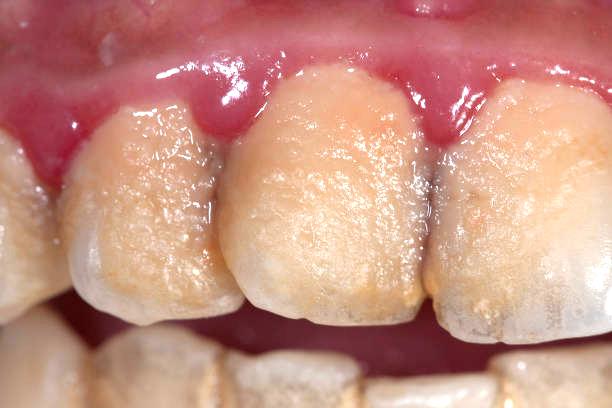
Condition: Gingivitis